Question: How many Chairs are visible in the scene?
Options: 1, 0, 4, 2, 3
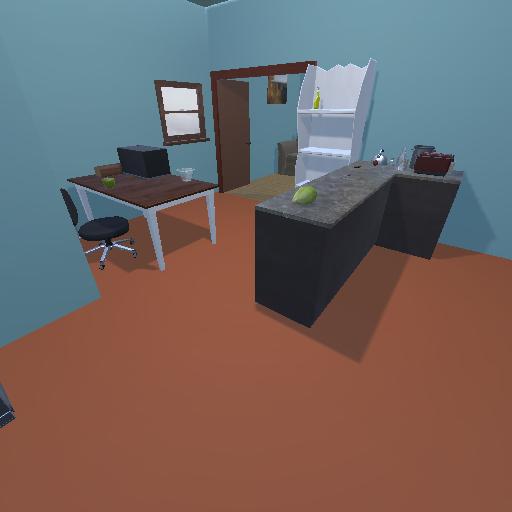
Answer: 1